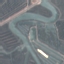
Land use / land cover: River